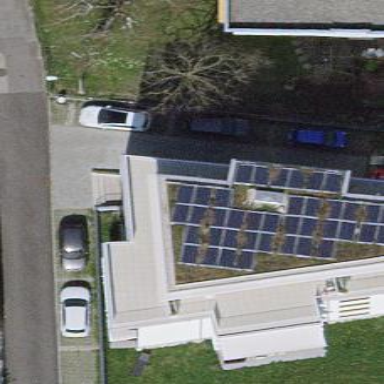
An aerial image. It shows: Apartment building with flat roof.